Question: I have the following situation in my branch:

As you can see, another branch (green) was created from our main branch (red) some time ago, some commits where added and it was then merged back onto our main branch, which did not receive any commits in the mean time. Some more commits have been added to the red branch since then, so our Head is actually a little further to the left.
How would I go about rebasing this branch onto itself (the first commit all the way to the right) to squash it's commit history, including all the commits from the green branch into the red branch (so I actually only have on single branch left) ?
I managed to solve it by soft resetting the HEAD back to e , squashing everything before, then soft resetting the branch to a, committing b, c and d onto a and then applying my stashed contents. Quick and worked like a charm!
Thanks for your help!
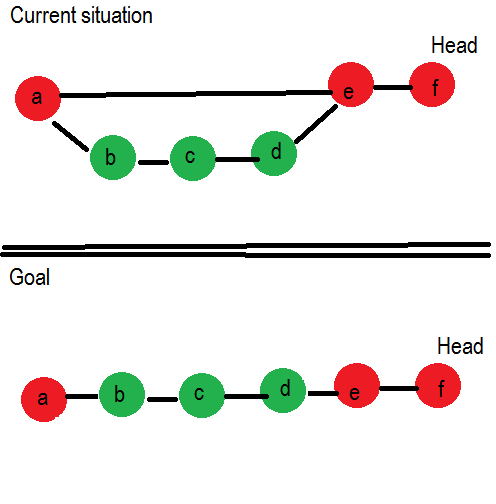
Answer: Checkout a new branch based on commit 'd'
'''
git checkout -b RB d
main
|
V
a----------------e----f
\ /
b------c-----d
^
|
RB
'''
rebase your 'main' branch
'''
git rebase main
main
|
V
a----------------e----f
\ /
b------c-----d----e'-----f'
^
|
RB
'''
switch back to your main branch and reset it to the rebased branch
'''
git checkout main
git reset --hard RB
main
|
|
a----------------e----f |
\ / V
b------c-----d----e'-----f'
^
|
RB
'''
<URL> will clean up the commits 'e' and 'f' one day because they are not referenced anymore.
So your repository will looks like this one day
'''
main
|
V
a---b----c----d----e'-----f'
^
|
RB
'''
As long as git gc has not removed 'e' and 'f' you can restore them by using their commit id.
'''
git checkout -b restored_main f
'''